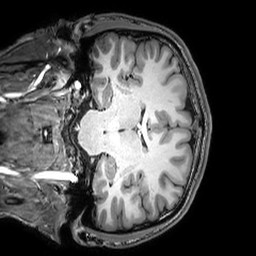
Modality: T1w
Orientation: coronal
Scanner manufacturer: philips
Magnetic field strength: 3 T
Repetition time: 0.0074 s
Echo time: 0.003131 s